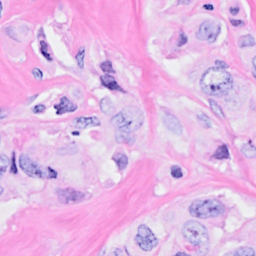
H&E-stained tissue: Breast